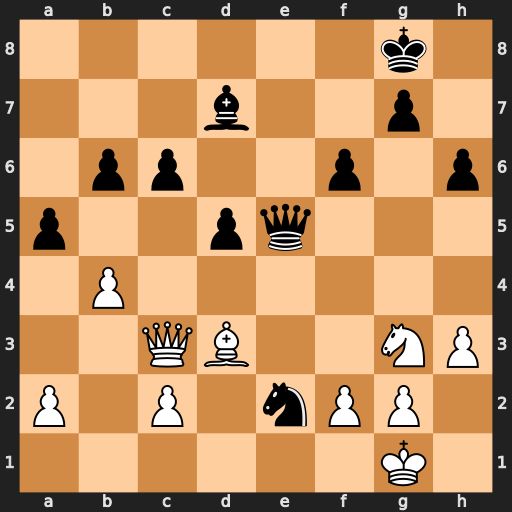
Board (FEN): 6k1/3b2p1/1pp2p1p/p2pq3/1P6/2QB2NP/P1P1nPP1/6K1
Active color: w
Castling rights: -
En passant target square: -
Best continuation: Nxe2 Qxc3 Nxc3